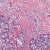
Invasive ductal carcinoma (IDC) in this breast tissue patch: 1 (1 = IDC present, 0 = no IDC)